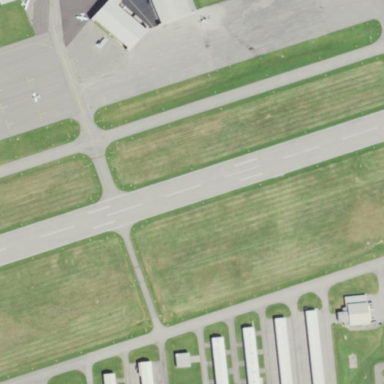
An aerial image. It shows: Image of taxiway at airport.